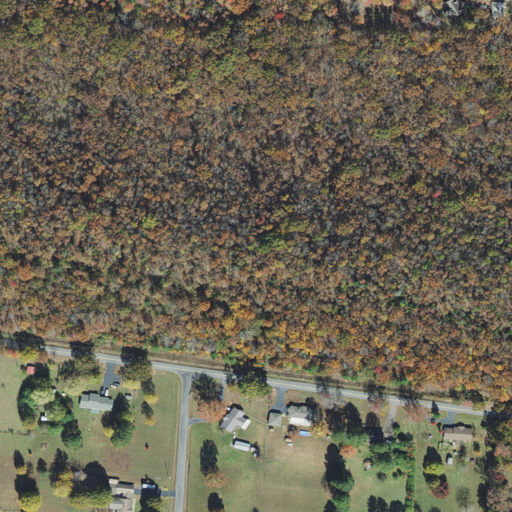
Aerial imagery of ridge(s) in Arkansas named Backbone Ridge containing deciduous forest, open development, pasture, and low intensity development